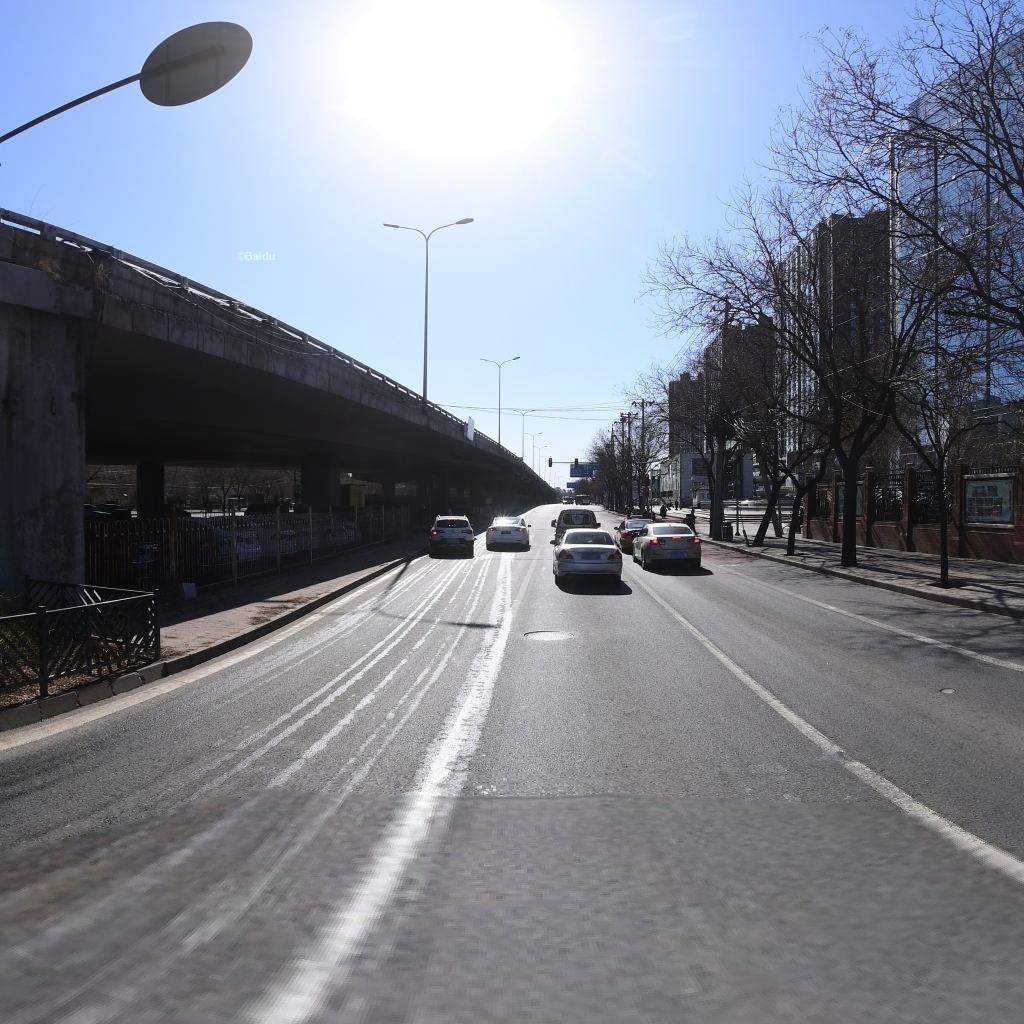
Region: Haidian
Road damage annotations: manhole cover, pothole